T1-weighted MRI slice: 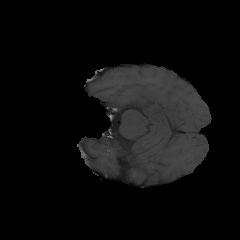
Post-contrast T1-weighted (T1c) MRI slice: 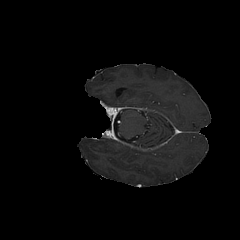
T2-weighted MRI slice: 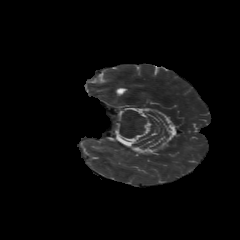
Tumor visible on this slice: no